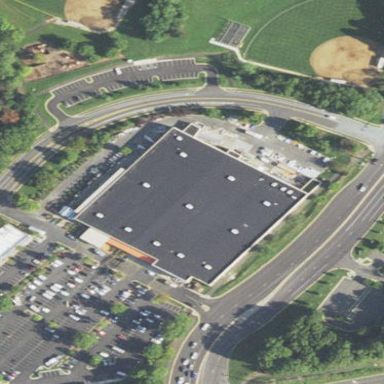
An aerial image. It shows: Retail building.